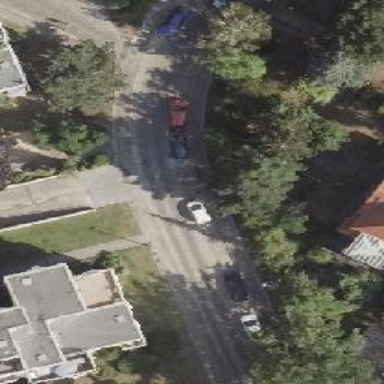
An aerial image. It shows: Residential road surfaced with concrete plates.